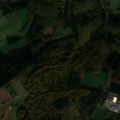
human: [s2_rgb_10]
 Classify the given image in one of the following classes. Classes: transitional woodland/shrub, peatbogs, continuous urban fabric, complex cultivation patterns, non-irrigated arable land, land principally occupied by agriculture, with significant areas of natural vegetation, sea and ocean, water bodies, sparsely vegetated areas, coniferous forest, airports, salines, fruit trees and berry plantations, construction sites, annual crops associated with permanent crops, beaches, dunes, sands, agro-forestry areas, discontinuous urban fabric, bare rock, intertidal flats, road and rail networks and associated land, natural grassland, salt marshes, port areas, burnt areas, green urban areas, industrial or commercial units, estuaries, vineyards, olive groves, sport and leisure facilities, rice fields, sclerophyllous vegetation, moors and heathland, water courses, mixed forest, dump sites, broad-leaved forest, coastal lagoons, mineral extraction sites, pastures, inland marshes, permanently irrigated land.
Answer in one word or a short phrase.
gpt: non-irrigated arable land, complex cultivation patterns, broad-leaved forest, coniferous forest, mixed forest